Question: I have a dropdown menu which I want to position ontop of everything else. However if I click on a select and then hover over my dropdown menu the select options appear ontop of the menu. How can I get the hovered menu to appear ontop of the select?

Sample code
<URL>
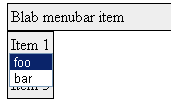
Answer: An easy fix would be to hide / show the select input on hover. Like this:
'''
$("#menubar ul > li").hover(function() {
$("#menu").show();
$("select").hide();
}, function() {
$("#menu").hide();
$("select").show();
});
'''
However I think this is not a very good solution, but the only one I can come up with :/